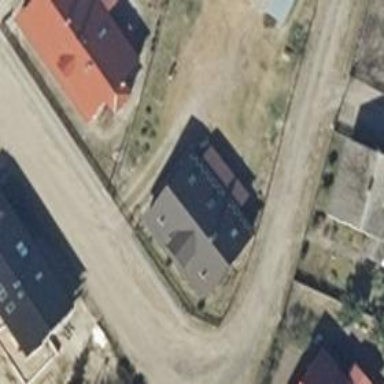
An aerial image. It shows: Residential building.